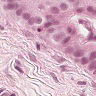
Metastatic tissue present: yes